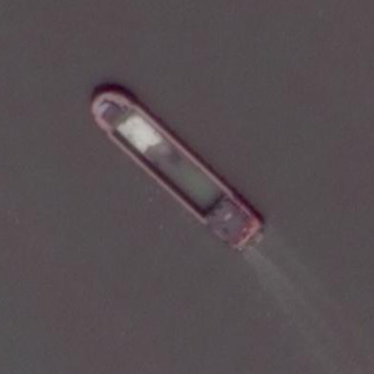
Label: civil